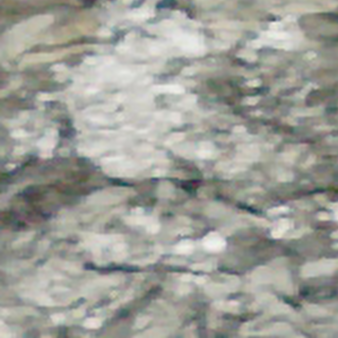
Label: other